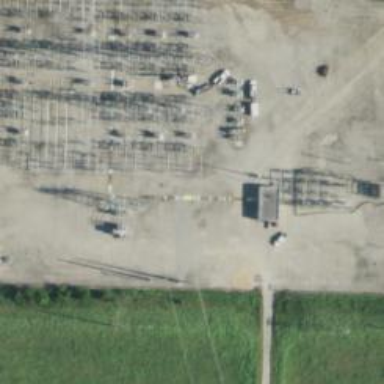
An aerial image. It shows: Switch used for power control.